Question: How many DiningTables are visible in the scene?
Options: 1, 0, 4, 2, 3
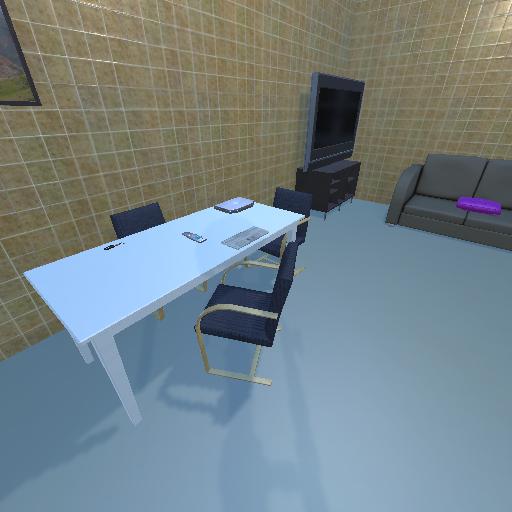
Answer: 1